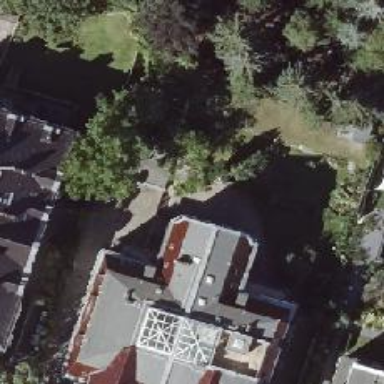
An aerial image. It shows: Half-hipped roof shape on the apartments building.